Interaction volume radius: 10 \u00c5
Interaction volume height: 35 \u00c5
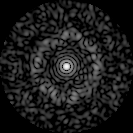
Disorder parameter: 0.8387